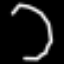
Label: octagon